Question: What app is green?
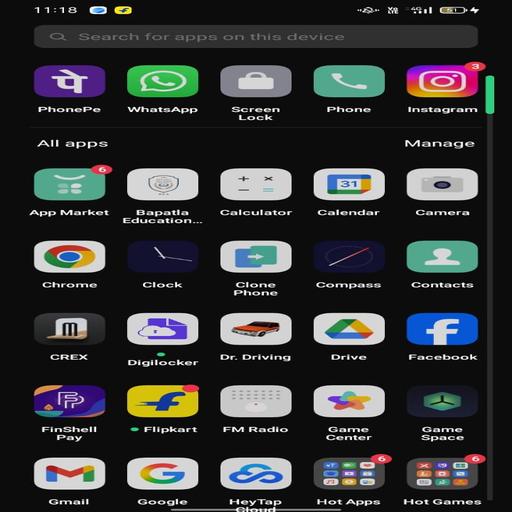
Answer: WhatsApp